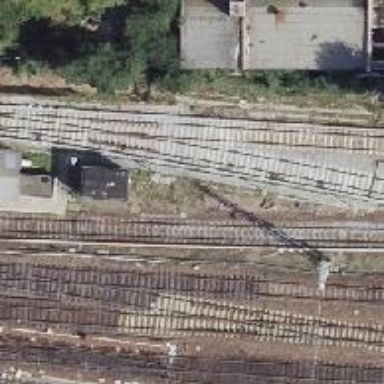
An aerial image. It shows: Railway signal.